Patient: sex F, age 49
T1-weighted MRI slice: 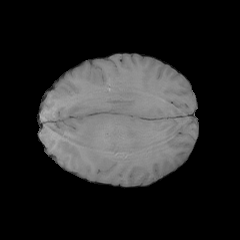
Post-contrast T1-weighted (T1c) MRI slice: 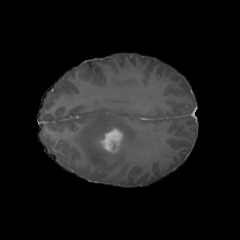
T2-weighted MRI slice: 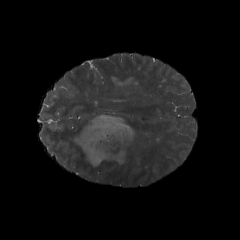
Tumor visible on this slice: yes
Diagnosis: Glioblastoma, IDH-wildtype
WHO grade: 4